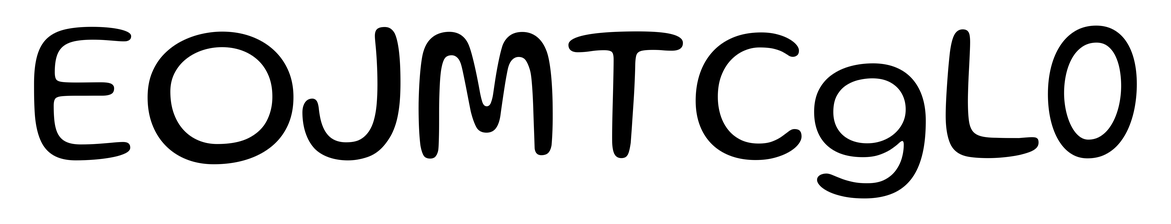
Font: Gluten_Light